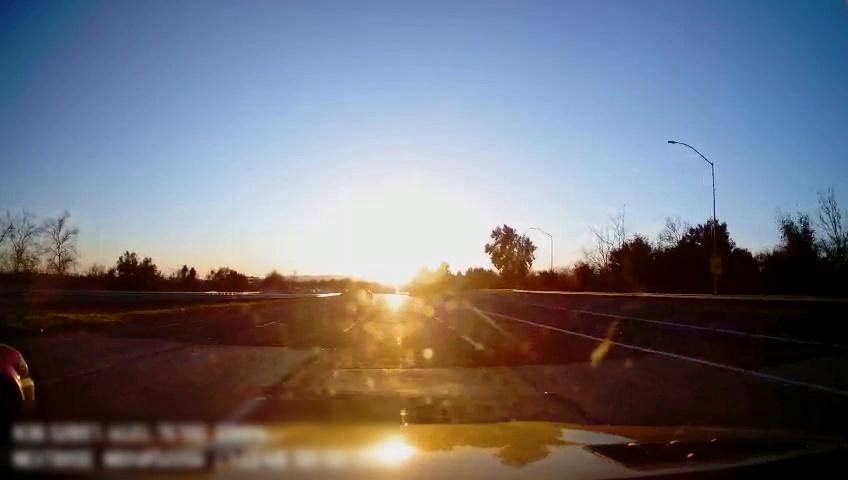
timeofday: Day
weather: Sunny
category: Drivable Space
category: Vehicles | SUV
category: Lanes | Alternate Lane
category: Lanes | Alternate Lane
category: Lanes | Current Lane
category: Lanes | Current Lane
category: Lanes | Alternate Lane
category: Lanes | Alternate Lane